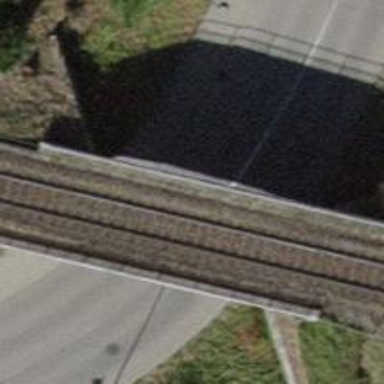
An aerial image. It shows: Sidewalk that goes through tunnel.